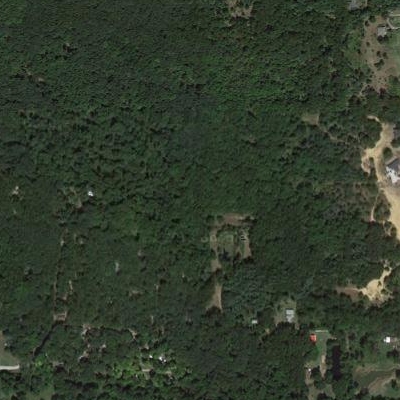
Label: Forest